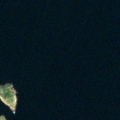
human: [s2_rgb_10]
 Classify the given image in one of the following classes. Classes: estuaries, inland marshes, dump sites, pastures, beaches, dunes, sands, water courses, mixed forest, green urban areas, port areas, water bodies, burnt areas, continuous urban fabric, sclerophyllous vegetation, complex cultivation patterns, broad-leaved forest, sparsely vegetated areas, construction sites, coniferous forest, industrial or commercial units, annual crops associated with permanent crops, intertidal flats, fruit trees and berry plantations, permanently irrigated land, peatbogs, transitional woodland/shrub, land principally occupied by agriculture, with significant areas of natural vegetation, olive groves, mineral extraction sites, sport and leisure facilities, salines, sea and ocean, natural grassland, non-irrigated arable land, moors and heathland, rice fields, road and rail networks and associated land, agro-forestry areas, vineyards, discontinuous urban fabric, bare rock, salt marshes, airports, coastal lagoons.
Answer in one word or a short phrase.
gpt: sea and ocean